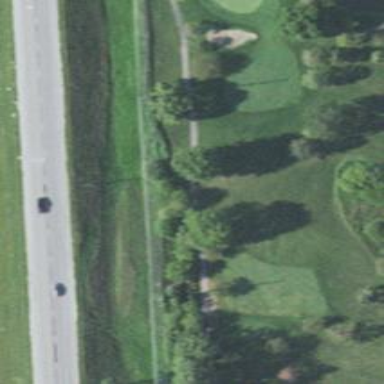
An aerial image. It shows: Rough area in golf course.